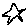
Label: star